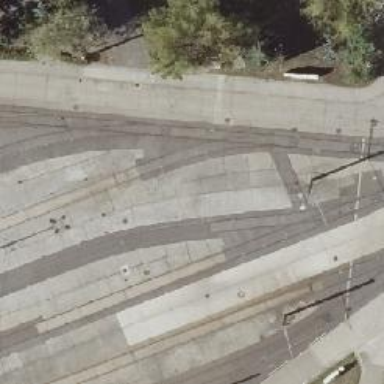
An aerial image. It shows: Railway switch.